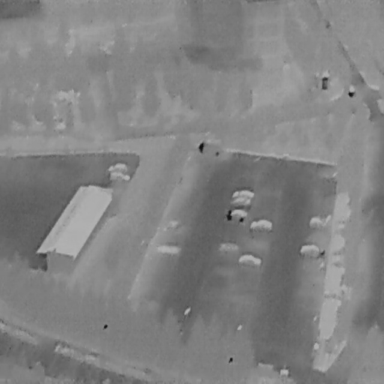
There are nine Cars in the infrared image.